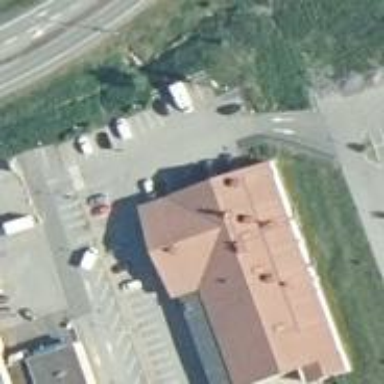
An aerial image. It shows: Supermarket building.